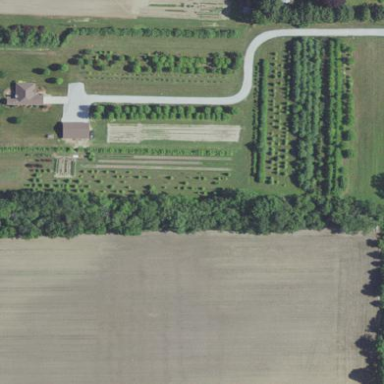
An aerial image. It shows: Plant nursery area.